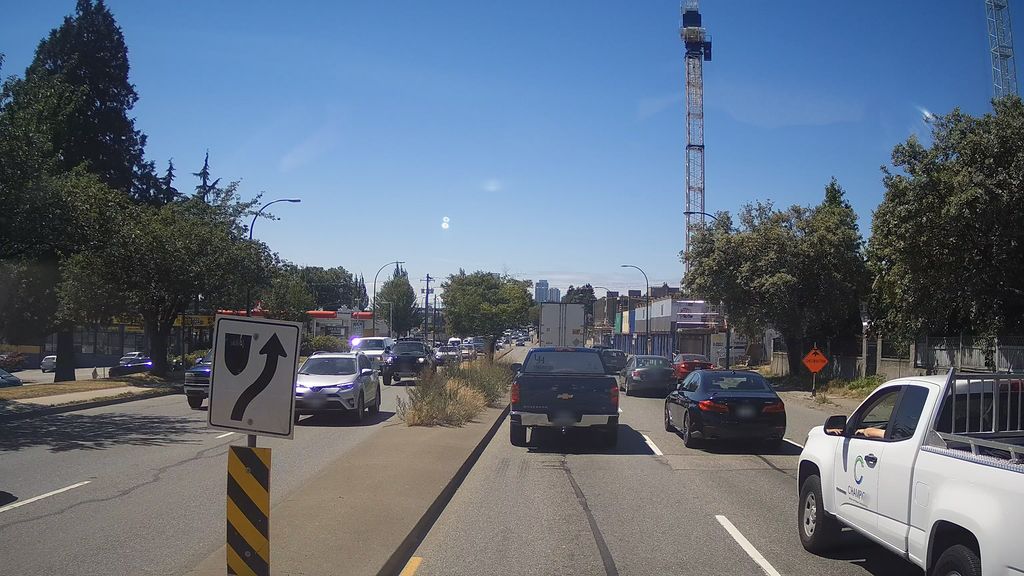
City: vancouver